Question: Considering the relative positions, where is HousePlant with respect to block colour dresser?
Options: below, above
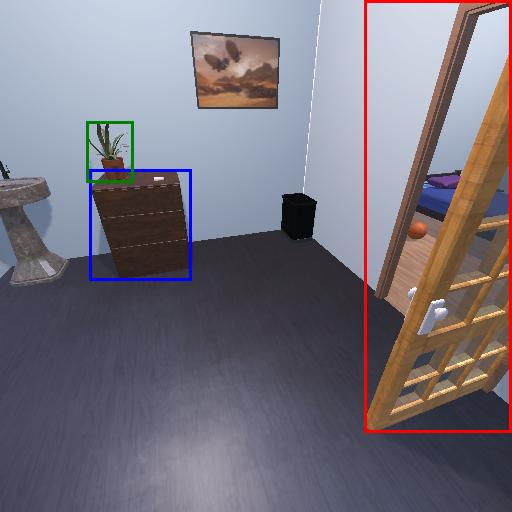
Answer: below